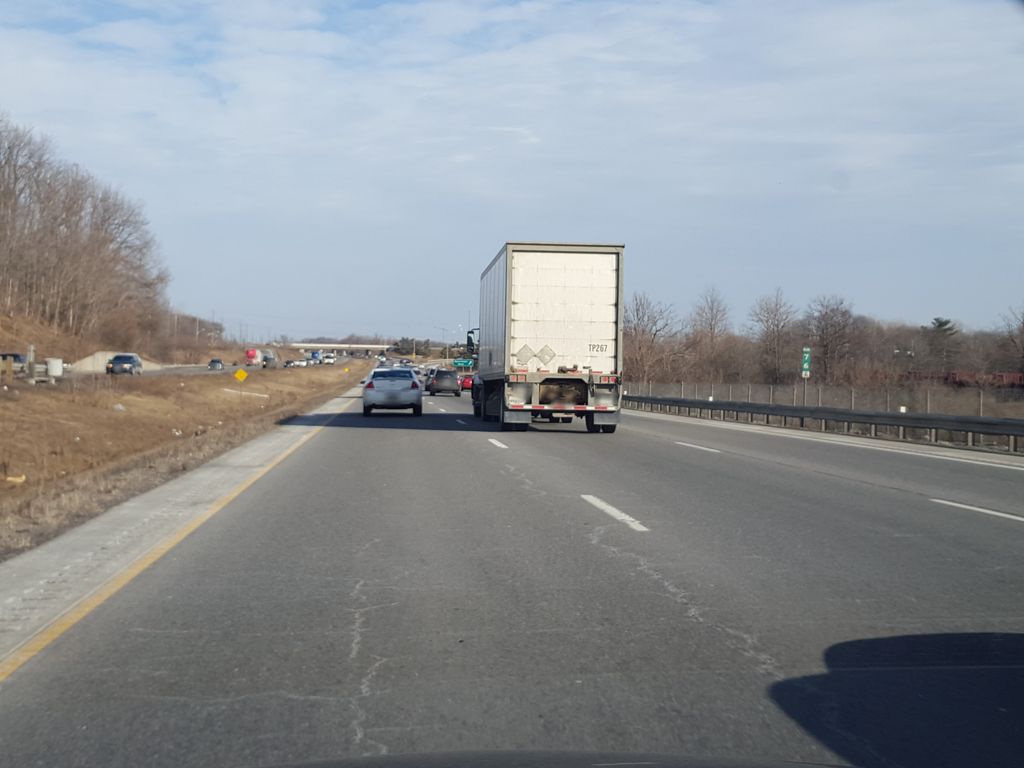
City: hamilton